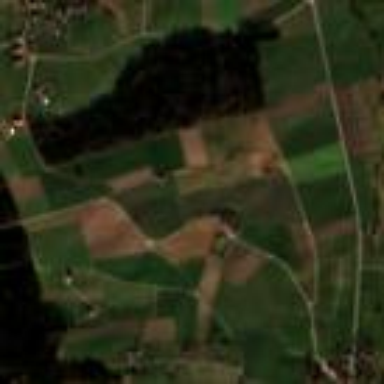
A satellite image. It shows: View of farmland.